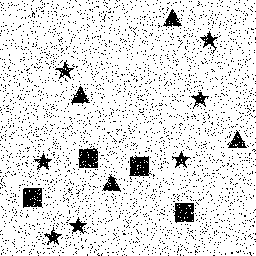
Squares: 4
Triangles: 4
Stars: 7
Total shapes: 15